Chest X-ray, AP view. Patient: 40 years old, sex M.
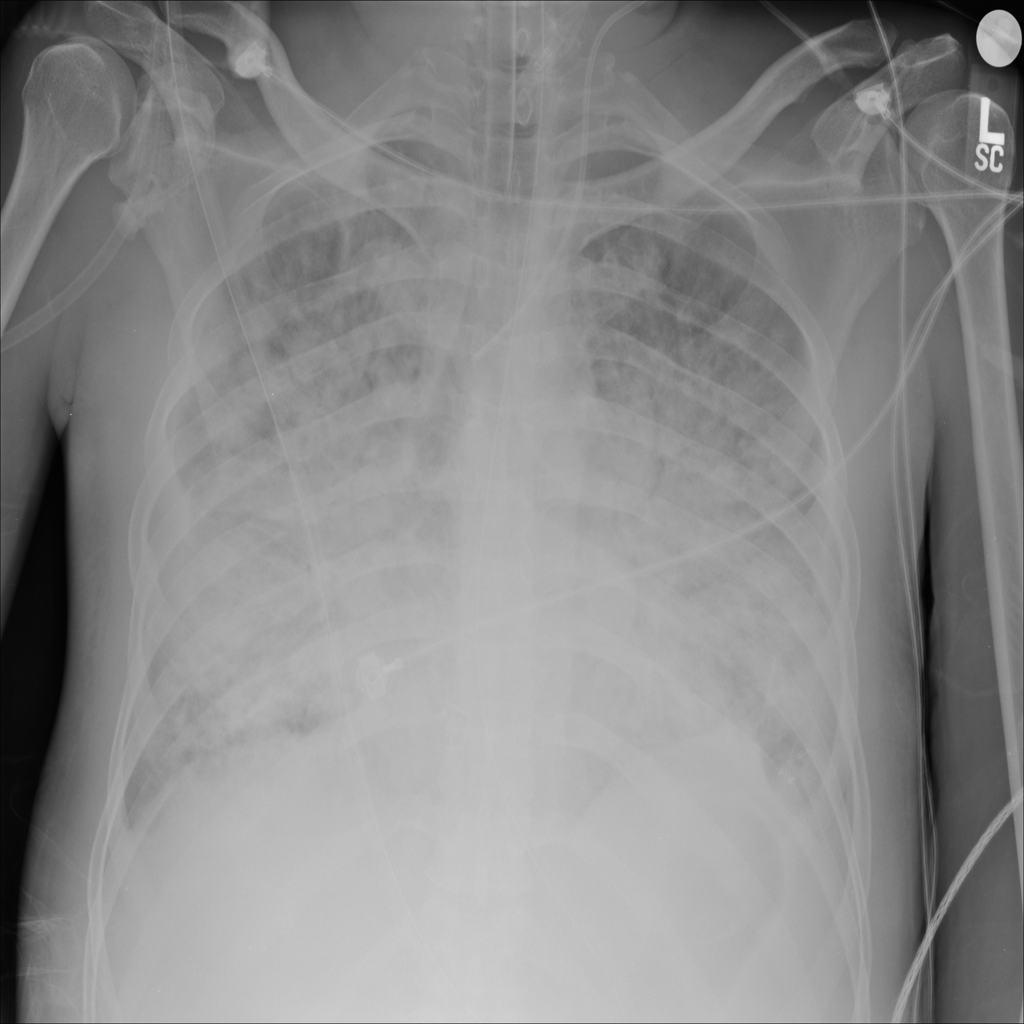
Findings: Infiltration